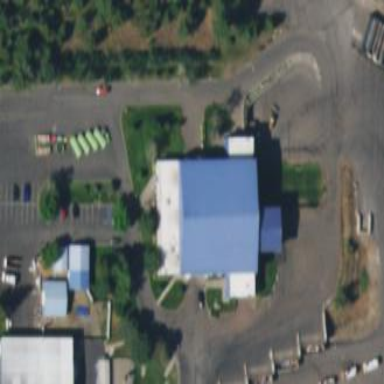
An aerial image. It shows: Building used as waste transfer station.